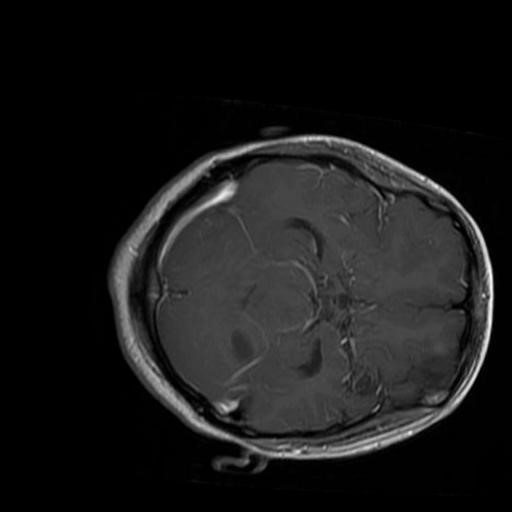
Label: brain_glioma